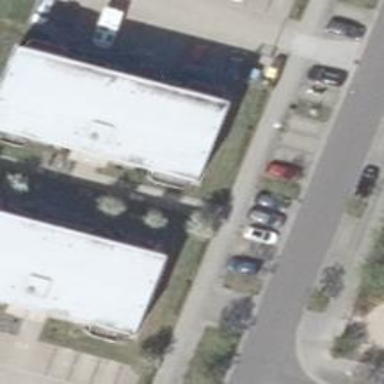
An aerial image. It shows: Building with apartments and flat roof.